Aerial crown-view tile of a tropical tree (Barro Colorado Island, Panama), acquired 20250915:
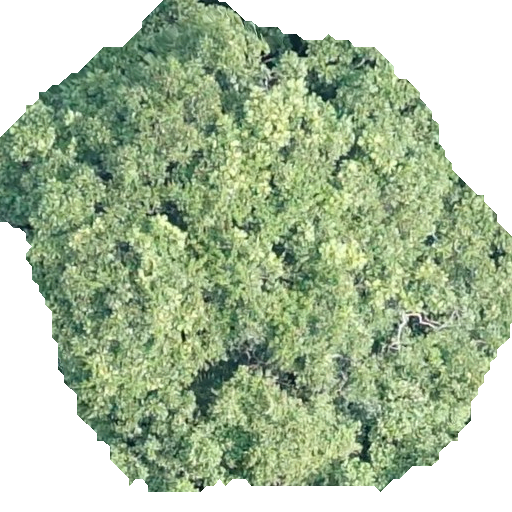
Species: Dipteryx oleifera
GBIF accepted scientific name: Dipteryx oleifera
Crown area: 270.567 m²